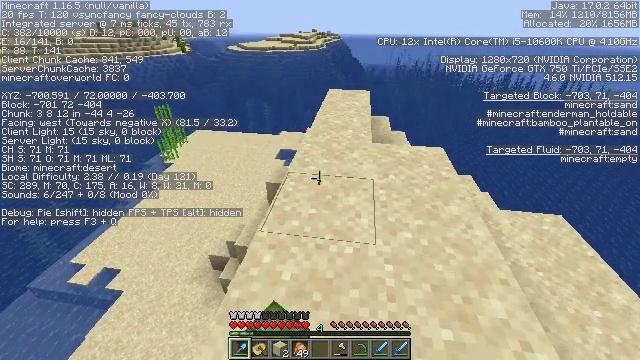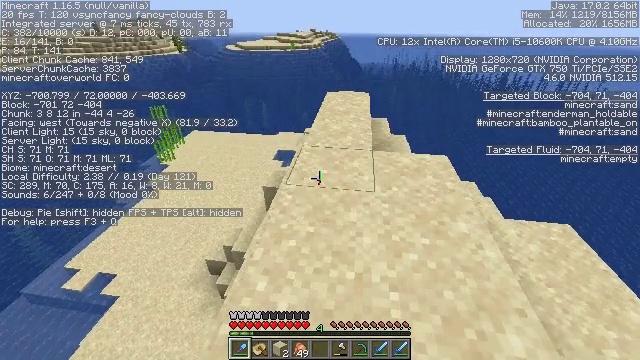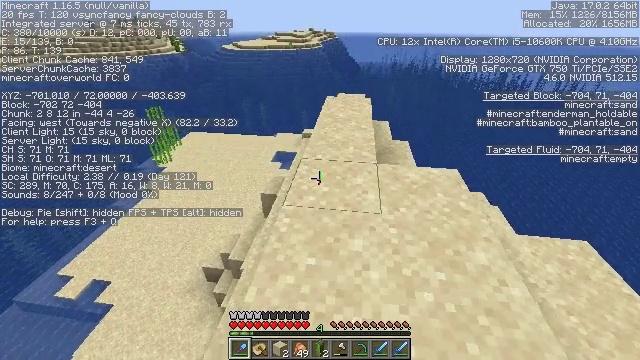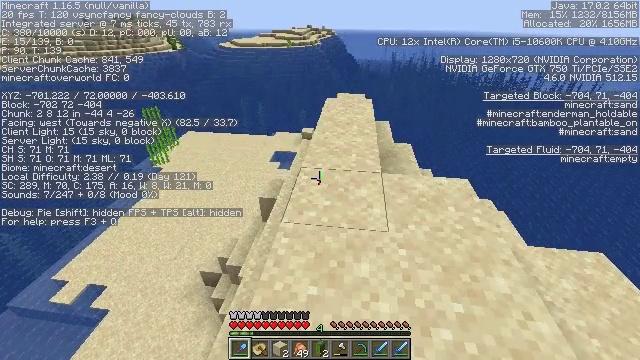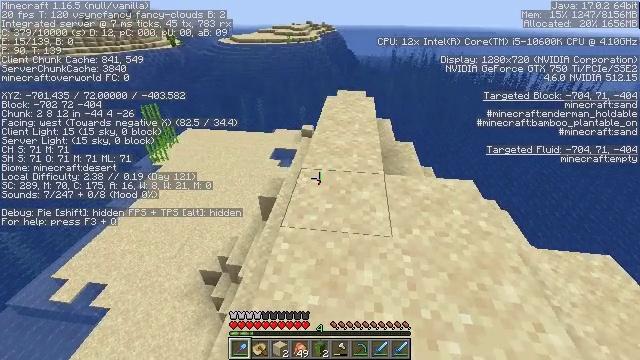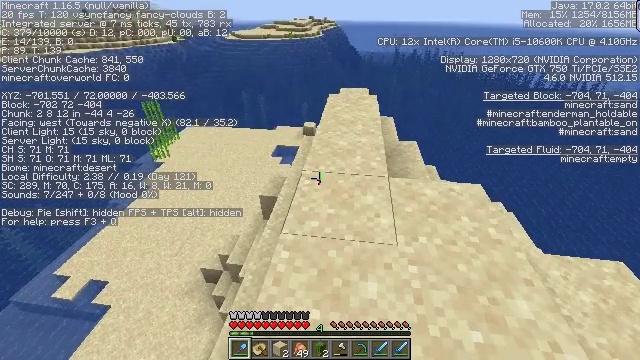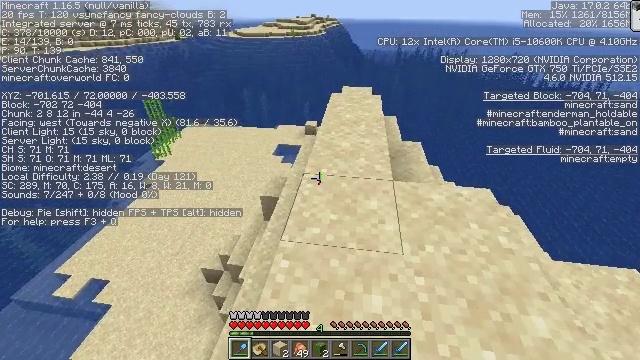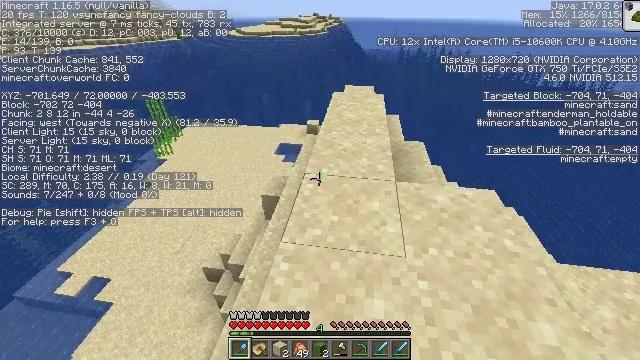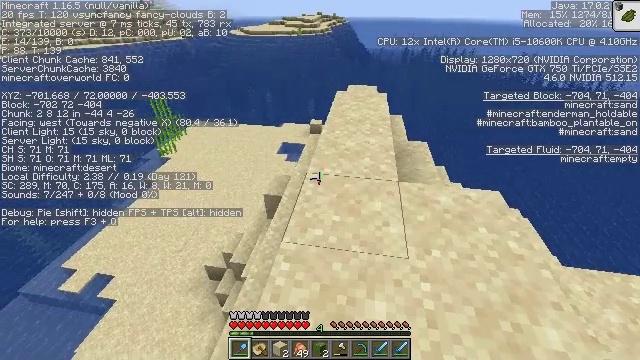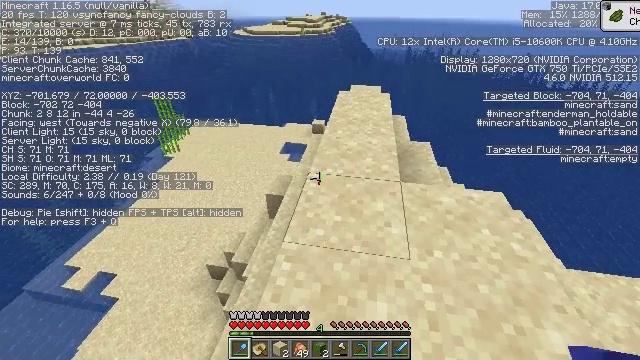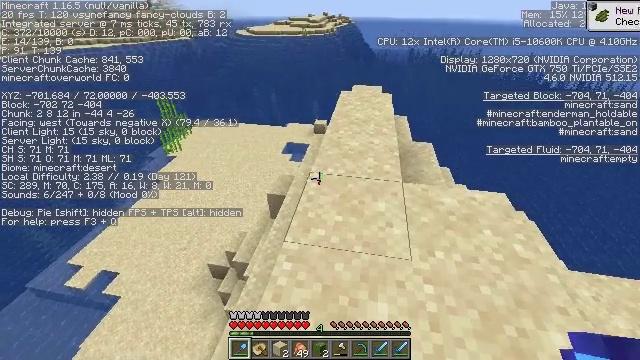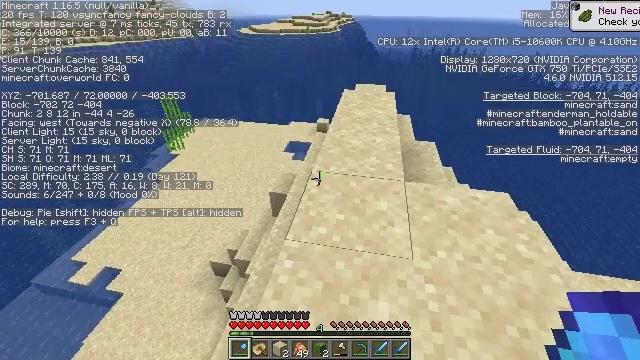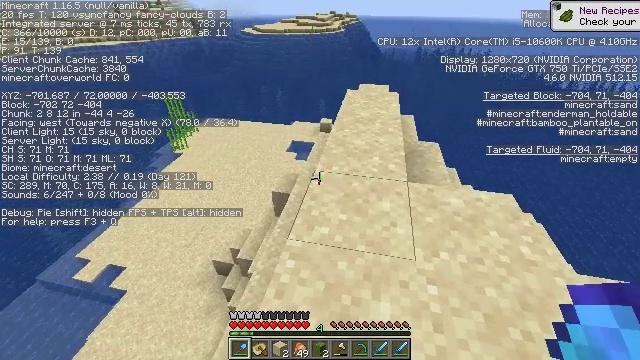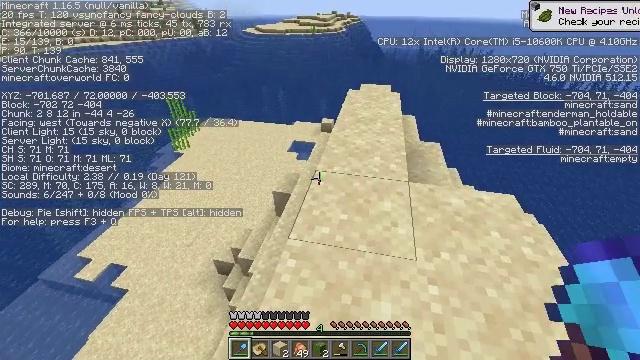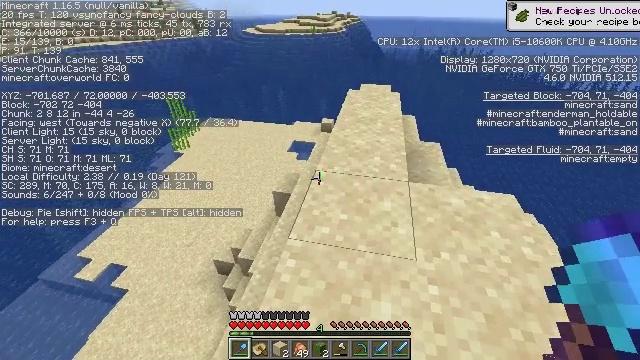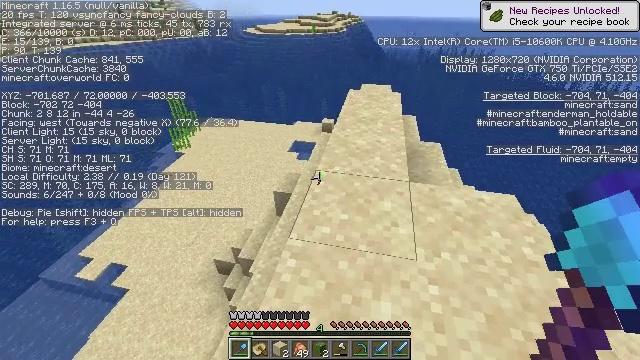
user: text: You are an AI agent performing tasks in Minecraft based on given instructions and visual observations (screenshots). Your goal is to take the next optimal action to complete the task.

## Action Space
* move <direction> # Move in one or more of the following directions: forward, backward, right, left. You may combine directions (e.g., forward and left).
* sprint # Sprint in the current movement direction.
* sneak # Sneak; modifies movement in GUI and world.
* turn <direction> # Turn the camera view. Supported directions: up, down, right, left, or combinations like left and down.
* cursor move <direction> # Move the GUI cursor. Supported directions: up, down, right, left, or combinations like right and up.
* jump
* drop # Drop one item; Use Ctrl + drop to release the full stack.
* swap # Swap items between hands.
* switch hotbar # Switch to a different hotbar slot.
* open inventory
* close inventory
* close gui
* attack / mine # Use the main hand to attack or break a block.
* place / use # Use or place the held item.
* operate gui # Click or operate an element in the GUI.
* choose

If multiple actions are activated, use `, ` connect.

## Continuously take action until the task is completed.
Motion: motion action
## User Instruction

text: Gather cactus by attacking it.
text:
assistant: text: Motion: move forward
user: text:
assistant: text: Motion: move forward
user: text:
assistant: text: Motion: move forward
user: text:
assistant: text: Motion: move forward
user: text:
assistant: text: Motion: no_op
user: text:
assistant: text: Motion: no_op
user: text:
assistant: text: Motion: no_op
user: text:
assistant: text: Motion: no_op
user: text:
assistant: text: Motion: no_op
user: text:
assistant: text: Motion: no_op
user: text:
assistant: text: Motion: no_op
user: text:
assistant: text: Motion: no_op
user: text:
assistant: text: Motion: no_op
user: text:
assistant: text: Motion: no_op
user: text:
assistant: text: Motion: no_op
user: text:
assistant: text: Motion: no_op
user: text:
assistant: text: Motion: turn left
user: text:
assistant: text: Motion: turn left and down
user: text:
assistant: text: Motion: turn left and down
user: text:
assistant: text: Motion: turn left
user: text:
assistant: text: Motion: no_op
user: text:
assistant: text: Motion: open inventory
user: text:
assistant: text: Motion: open inventory
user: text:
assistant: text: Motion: open inventory
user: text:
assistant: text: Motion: open inventory
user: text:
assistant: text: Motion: cursor move right
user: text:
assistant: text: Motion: cursor move right
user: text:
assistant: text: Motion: cursor move right
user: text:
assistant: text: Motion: cursor move right
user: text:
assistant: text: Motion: no_op